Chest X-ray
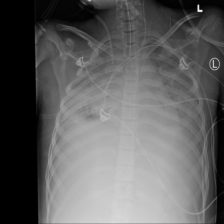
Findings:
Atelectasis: negative
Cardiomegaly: negative
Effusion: negative
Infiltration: positive
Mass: negative
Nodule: negative
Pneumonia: negative
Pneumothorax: negative
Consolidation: negative
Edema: negative
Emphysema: negative
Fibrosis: negative
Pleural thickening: negative
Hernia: negative